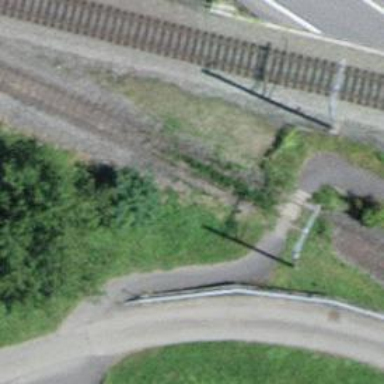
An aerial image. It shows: Rail yard with electrified contact lines for the railway.